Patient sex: M
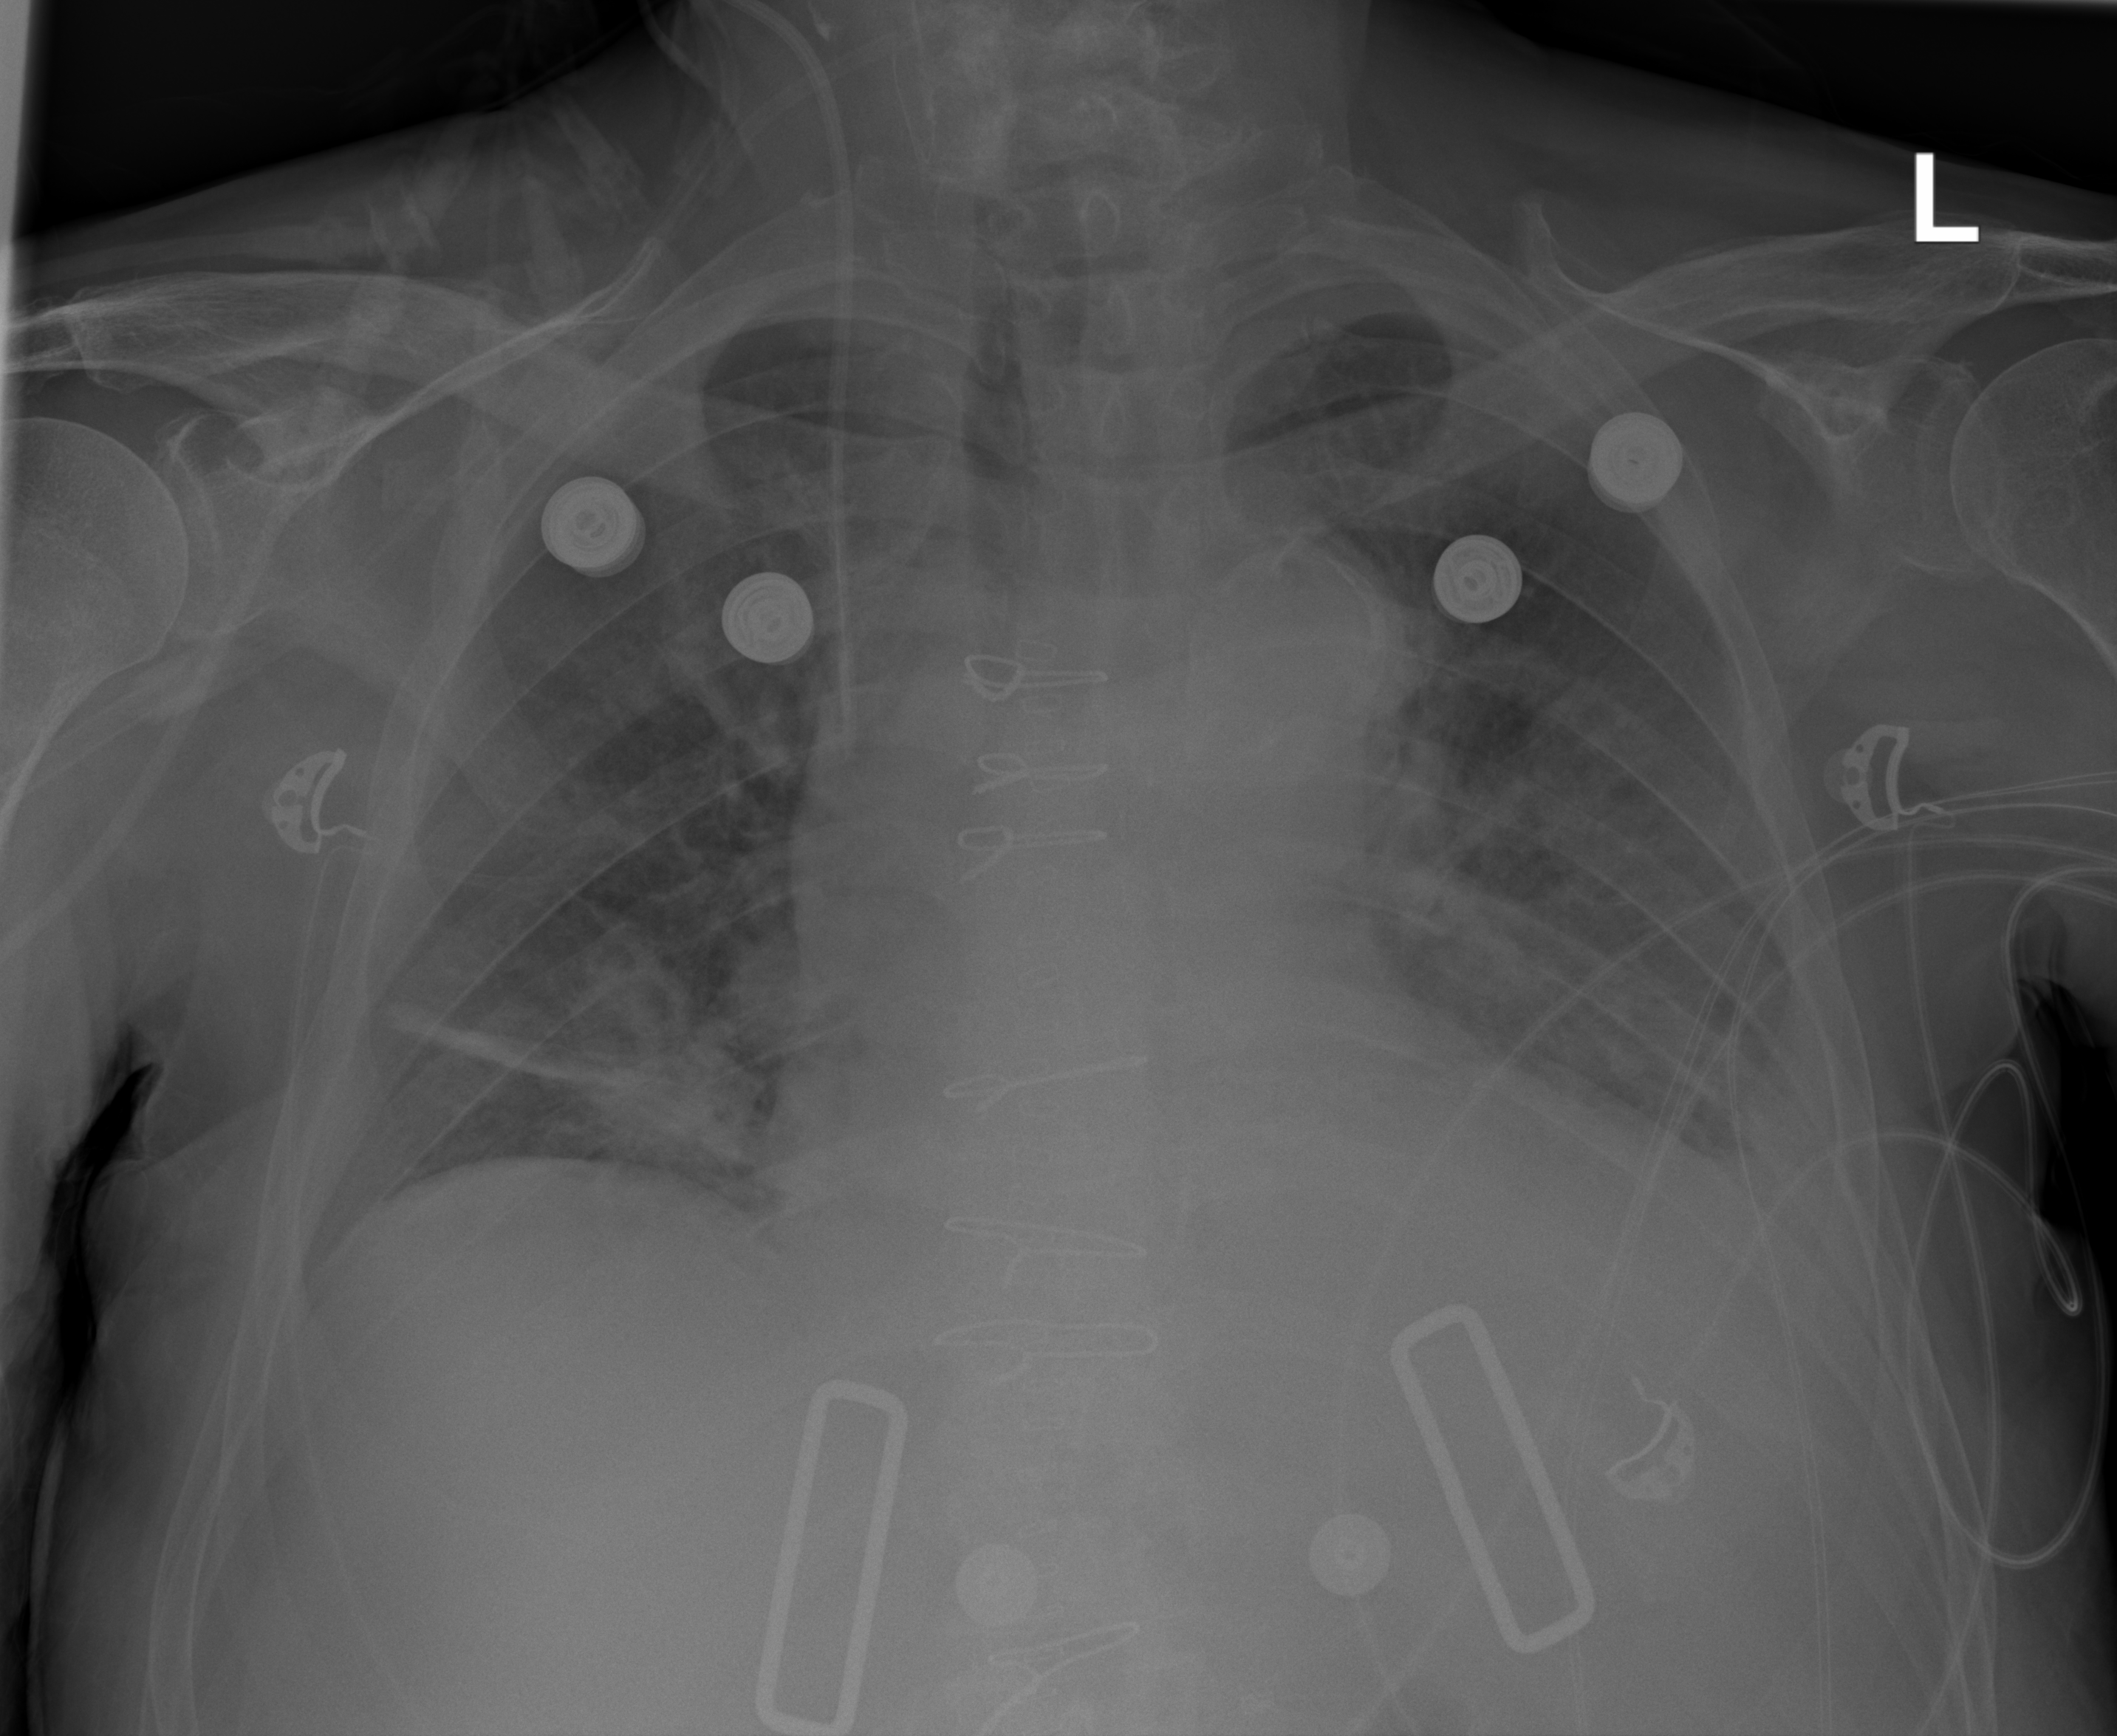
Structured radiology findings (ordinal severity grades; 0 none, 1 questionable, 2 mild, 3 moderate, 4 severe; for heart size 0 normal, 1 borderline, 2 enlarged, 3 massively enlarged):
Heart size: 2
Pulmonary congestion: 2
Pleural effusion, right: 0
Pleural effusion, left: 1
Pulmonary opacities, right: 2
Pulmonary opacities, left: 2
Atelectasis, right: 2
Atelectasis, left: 2